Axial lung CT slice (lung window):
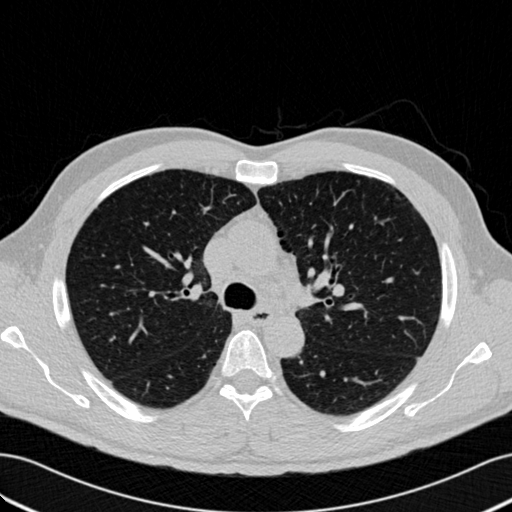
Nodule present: no